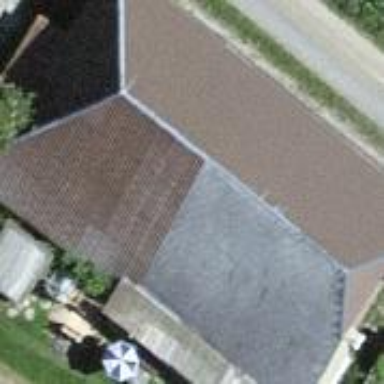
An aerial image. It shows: Farm building.